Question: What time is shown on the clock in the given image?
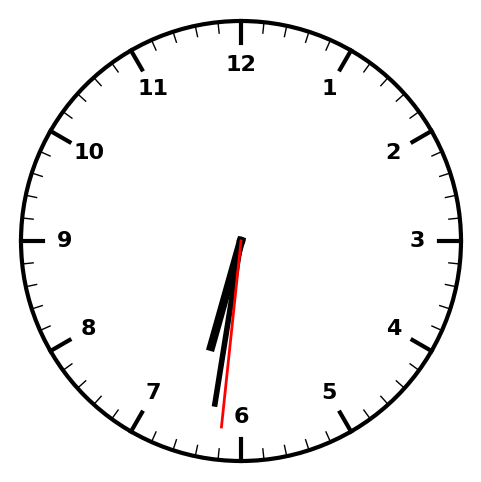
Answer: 06:31:31